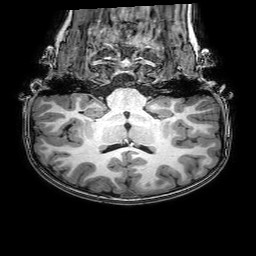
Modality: T1w
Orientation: sagittal
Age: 6
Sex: male
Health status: healthy